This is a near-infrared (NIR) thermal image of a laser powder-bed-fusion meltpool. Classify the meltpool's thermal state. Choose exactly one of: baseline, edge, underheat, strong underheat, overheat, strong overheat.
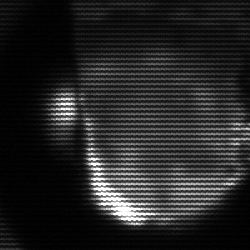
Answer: baseline